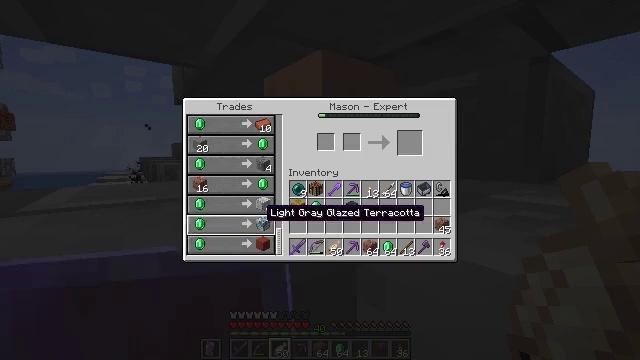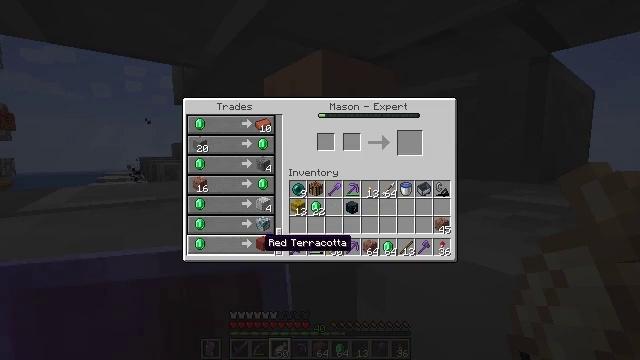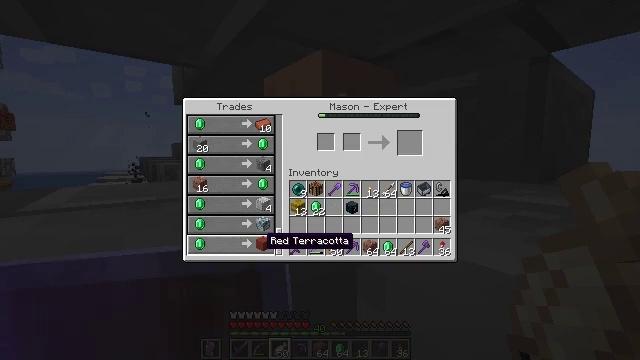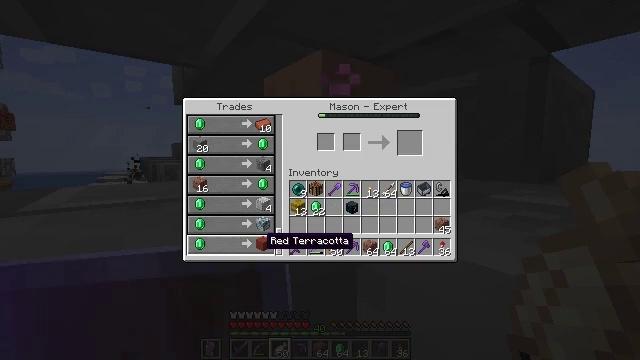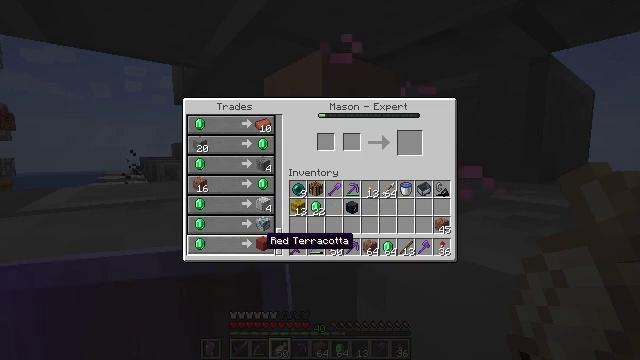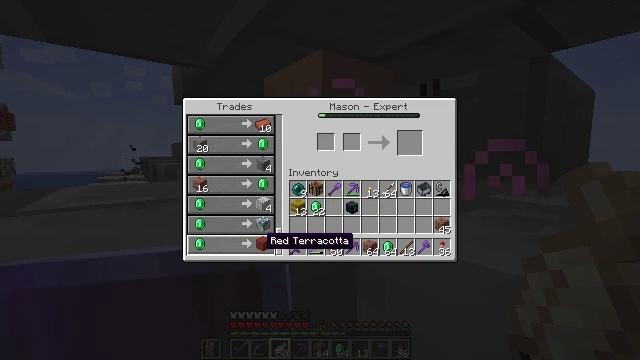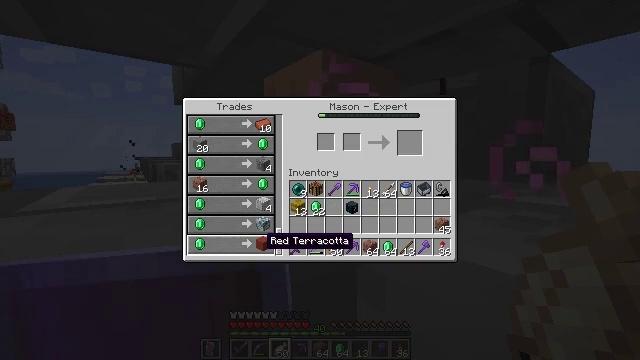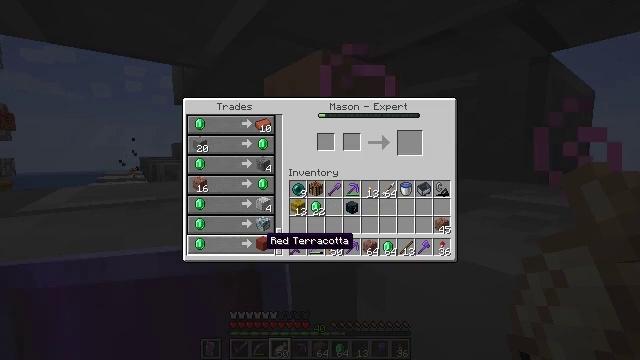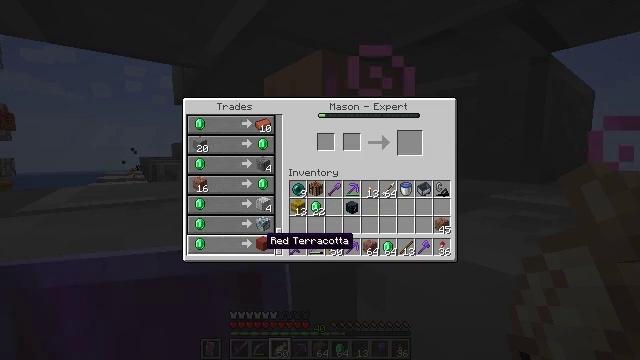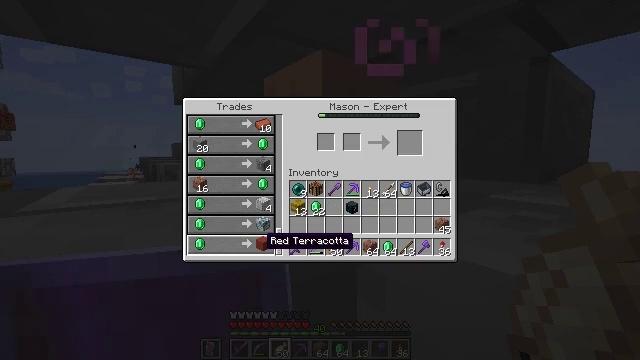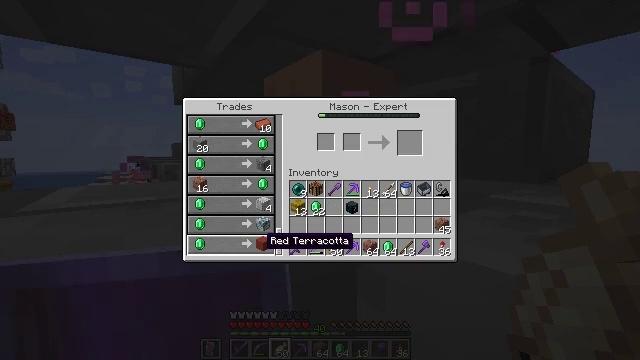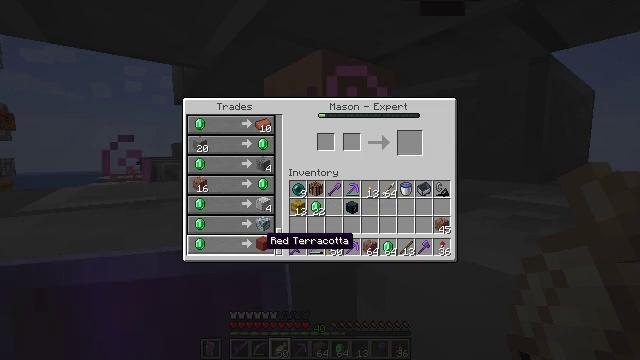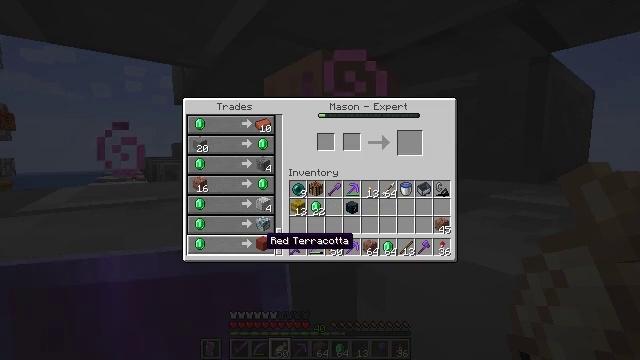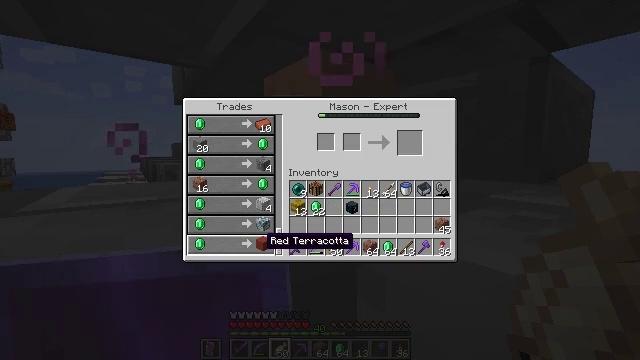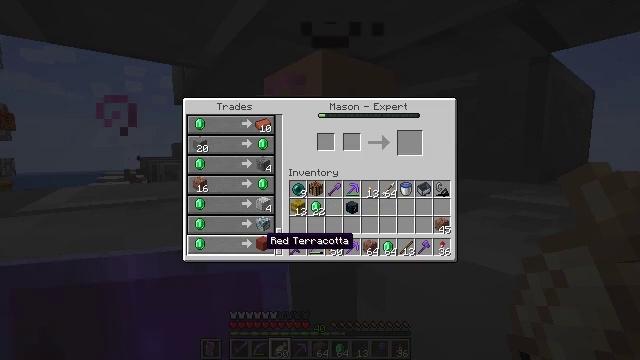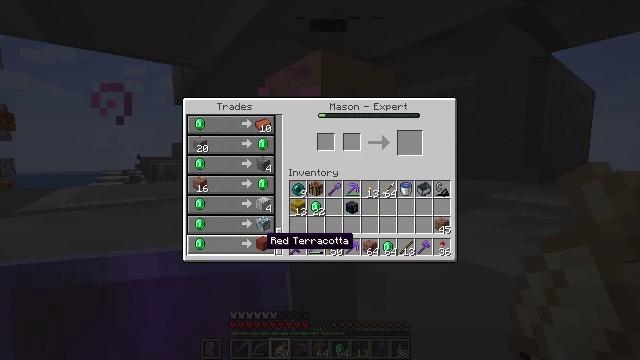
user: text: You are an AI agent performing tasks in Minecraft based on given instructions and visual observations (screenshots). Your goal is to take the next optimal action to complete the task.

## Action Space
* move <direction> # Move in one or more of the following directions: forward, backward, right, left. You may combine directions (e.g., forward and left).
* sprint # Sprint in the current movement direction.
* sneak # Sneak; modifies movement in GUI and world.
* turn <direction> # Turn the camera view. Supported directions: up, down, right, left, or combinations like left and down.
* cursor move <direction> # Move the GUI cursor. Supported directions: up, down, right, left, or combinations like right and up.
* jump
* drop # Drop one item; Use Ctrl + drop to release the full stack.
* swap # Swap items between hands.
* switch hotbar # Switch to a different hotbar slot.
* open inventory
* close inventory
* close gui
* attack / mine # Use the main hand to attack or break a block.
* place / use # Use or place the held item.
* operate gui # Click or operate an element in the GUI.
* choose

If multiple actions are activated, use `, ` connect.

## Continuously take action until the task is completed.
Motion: motion action
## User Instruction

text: craft item red terracotta
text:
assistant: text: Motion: no_op
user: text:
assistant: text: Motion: no_op
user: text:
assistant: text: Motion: no_op
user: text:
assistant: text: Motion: no_op
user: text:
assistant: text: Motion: no_op
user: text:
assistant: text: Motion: no_op
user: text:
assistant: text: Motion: no_op
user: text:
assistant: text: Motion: no_op
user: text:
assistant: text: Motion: no_op
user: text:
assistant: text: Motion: no_op
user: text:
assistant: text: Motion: no_op
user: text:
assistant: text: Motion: no_op
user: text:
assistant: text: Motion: no_op
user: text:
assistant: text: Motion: no_op
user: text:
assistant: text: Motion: no_op
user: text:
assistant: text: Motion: no_op
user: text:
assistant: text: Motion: no_op
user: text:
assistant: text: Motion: no_op
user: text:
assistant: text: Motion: no_op
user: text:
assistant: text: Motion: no_op
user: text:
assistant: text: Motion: no_op
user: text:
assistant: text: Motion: no_op
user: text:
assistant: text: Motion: no_op
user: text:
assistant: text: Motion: no_op
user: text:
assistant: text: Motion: no_op
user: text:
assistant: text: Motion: no_op
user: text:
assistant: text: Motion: no_op
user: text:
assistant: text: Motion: no_op
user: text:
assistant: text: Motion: no_op
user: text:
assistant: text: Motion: no_op